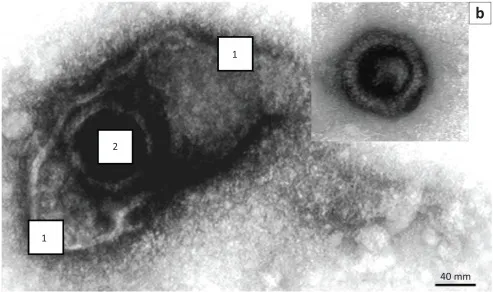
Transmission electron microscopy of negatively-stained virions in vesicular fluid, Gauteng, South Africa, July 2017. Show typical Herpesviridae particles with an icosahedral nucleocapsid (2) surrounded by a loose envelope (1). During collection and processing of vesicular fluids, the fragile envelope frequently ruptures to release the nucleocapsid, which can be seen to be composed of characteristic cylindrical capsomers (inset b).
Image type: pathology (giemsa)